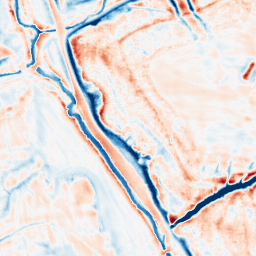
Category: edge_preserving
Decomposition family: bilateral
Decomposition parameters: d: 21
sigma_color: 50
sigma_space: 100
Upsampling method: sinc_blackman
Upsampling parameters: scale: 2
kernel_size: 4
Upsampling scale: 2